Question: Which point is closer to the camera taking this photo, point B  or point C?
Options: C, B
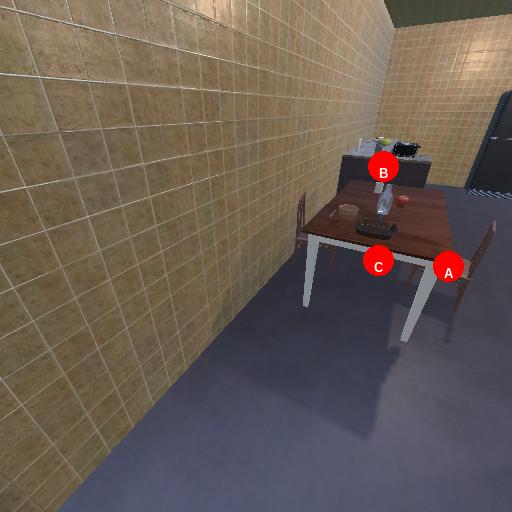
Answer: C